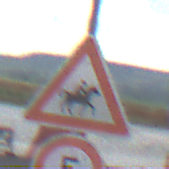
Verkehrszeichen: ReiterLinks
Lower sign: Geschwindigkeit5
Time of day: MorningAfternoon
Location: Outdoor (RoadRail)
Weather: PartlyCloudy
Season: NotSpecified
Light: Natural